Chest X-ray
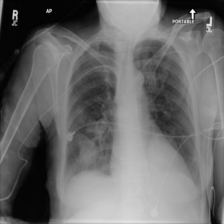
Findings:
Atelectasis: negative
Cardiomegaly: negative
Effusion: negative
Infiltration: negative
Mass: positive
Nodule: negative
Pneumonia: negative
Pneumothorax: negative
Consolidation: negative
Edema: negative
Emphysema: negative
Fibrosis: negative
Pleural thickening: negative
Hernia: negative